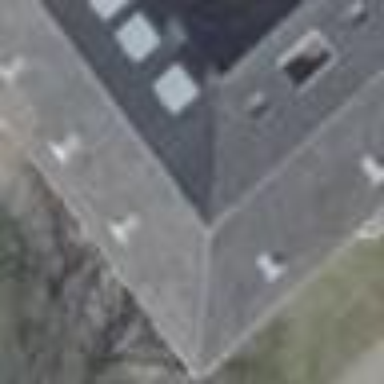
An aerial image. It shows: Apartment building with gabled roof made of roof tiles.